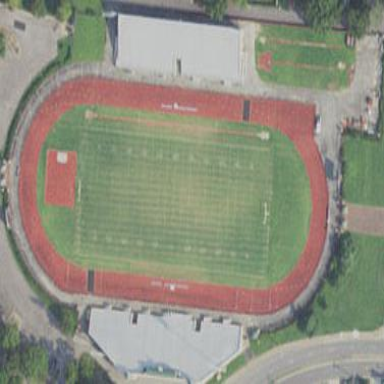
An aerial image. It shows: Stadium used for American football and running sports.